Question: I m trying to change color space for image objects of a pdf file, but first problem is that I cannot find ICC color profile inside pdf metadata.
All I have in Metadata is one array with 2 components:
'''
ColorSpace :
Name value: ICCBased
Stream value (null)
'''
And when I get the Stream parsed into a dictionary:
'''
Color Space Name ICCBased
Filter :
Name value: FlateDecode
Length :
integer value: 389757
N :
integer value: 4
Range :
ARRAY with value:
integer value: 0
integer value: 1
integer value: 0
integer value: 1
integer value: 0
integer value: 1
integer value: 0
integer value: 1
'''
But I am unable to find in metadata the ICC profile data used on the color space of the image, the one you can see with acrobat:

By the way, if you are interested on how to get metadata form pdf file with coreGraphics here I put some code:
> ... CGPDFDocumentRef pdfDocument = CGPDFDocumentCreateWithURL(pdfURL);CGPDFPageRef page = CGPDFDocumentGetPage(pdfDocument, pageNumber);CGPDFContentStreamRef contentStream =CGPDFContentStreamCreateWithPage(page); CGPDFOperatorTableRefoperatorTable = CGPDFOperatorTableCreate();CGPDFOperatorTableSetCallback(operatorTable, "Do", &op_Do);CGPDFScannerRef contentStreamScanner =CGPDFScannerCreate(contentStream, operatorTable, NULL);CGPDFScannerScan(contentStreamScanner); ....
And then on the callback:
> static void op_Do(CGPDFScannerRef s, void *info) { CGPDFObjectRef imageObject = CGPDFContentStreamGetResource(cs, "XObject", imageLabel);CGPDFStreamRef xObjectStream;'''
if (CGPDFObjectGetValue(imageObject, kCGPDFObjectTypeStream, &xObjectStream)) {
CGPDFDictionaryRef xObjectDictionary = CGPDFStreamGetDictionary(xObjectStream);
const char *subtype;
CGPDFDictionaryGetName(xObjectDictionary, "Subtype", &subtype);
if (strcmp(subtype, "Image") == 0) {
NSString *imageID = [NSString stringWithCString: imageLabel encoding: NSASCIIStringEncoding];
CGPDFDictionaryApplyFunction(xObjectDictionary, ListDictionaryObjects, NULL);
'''
if (CGPDFDictionaryGetName(xObjectDictionary, "ColorSpace", &colorSpaceName)){'''
fprintf(stdout,"Color Space Name %s
", colorSpaceName);
'''
}else{'''
//Getting Color space array
CGPDFArrayRef objectArray;
CGPDFDictionaryGetArray(xObjectDictionary, "ColorSpace", &objectArray);
//getting each array position
CGPDFStreamRef colorsSpaceStream;
CGPDFArrayGetName(objectArray, 0, &colorSpaceName);
fprintf(stdout,"Color Space Name %s
", colorSpaceName);
CGPDFArrayGetStream(objectArray, 1, &colorsSpaceStream);
CGPDFDictionaryRef dictionary = CGPDFStreamGetDictionary(colorsSpaceStream);
CGPDFDictionaryApplyFunction(dictionary, ListDictionaryObjectsLow, NULL);
'''
}...
And finally in ListDictionaryObjects functions I go through dictionary objects:
> void ListDictionaryObjects (const char *key, CGPDFObjectRef object, void *info) {
fprintf(stdout, "%s :
", key);'''
CGPDFObjectType type = CGPDFObjectGetType(object);
switch (type) {
case kCGPDFObjectTypeDictionary: {
CGPDFDictionaryRef objectDictionary;
if (CGPDFObjectGetValue(object, kCGPDFObjectTypeDictionary, &objectDictionary)) {
fprintf(stdout," Dictionary value with: %zd elements
", CGPDFDictionaryGetCount(objectDictionary));
CGPDFDictionaryApplyFunction(objectDictionary, ListDictionaryObjectsLow, NULL);
}
}
break;
case kCGPDFObjectTypeInteger: {
CGPDFInteger objectInteger;
if (CGPDFObjectGetValue(object, kCGPDFObjectTypeInteger, &objectInteger)) {
fprintf(stdout," integer value: %ld
", (long int)objectInteger);
}
}
break;
case kCGPDFObjectTypeReal:{
CGPDFReal objectReal;
if (CGPDFObjectGetValue(object, kCGPDFObjectTypeReal, &objectReal)){
fprintf(stdout," real value: %5.2f
", objectReal);
}
} ...
'''
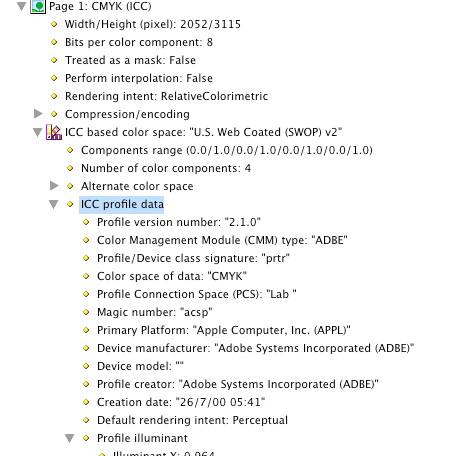
Answer: Assigning a new color profile (i.e. without altering values in the object) to all objects of a certain color space can be done by creating a Quartz Filter with ColorSync Utility.
A technical note from the Mac Developer Library from 2005 about "<URL>" stated:
> Quartz filters are currently available only through the various Mac OS X system-built utilities and applications. However, a new set of API's will be forthcoming.
But I could not find any other mention to Quartz Filters in Apple's documentation for developers.
I know this is not terribly helpful, but maybe it gives you a hint of were to look.
Edit: See this <URL>